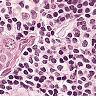
Metastatic tissue present: yes